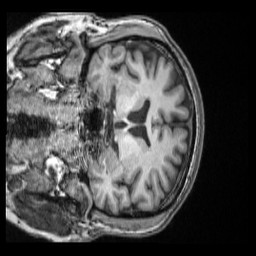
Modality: T1w
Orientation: coronal
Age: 44
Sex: male
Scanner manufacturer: siemens
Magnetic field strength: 3 T
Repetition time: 2 s
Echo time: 0.00339 s